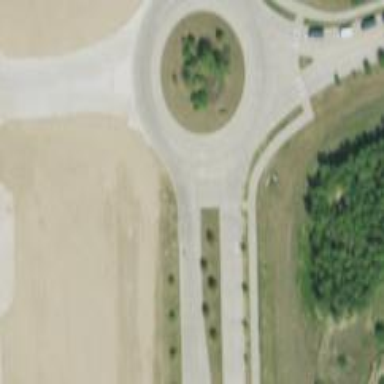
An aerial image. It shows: Concrete tertiary road leading to roundabout.